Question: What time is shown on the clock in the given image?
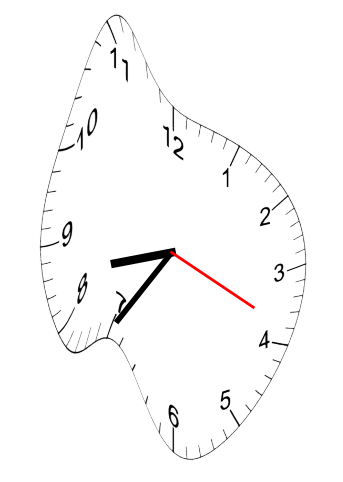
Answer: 08:35:19